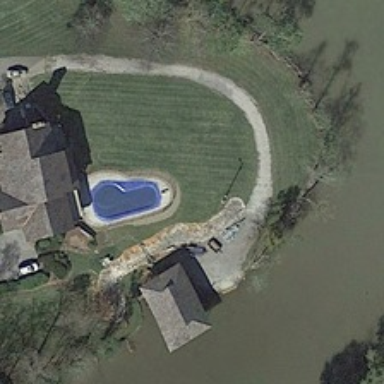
Two buildings with a pond is near a river with some sparse green trees in two sides .